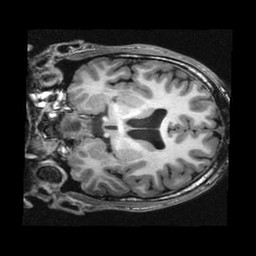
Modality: T1w
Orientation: coronal
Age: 25
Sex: male